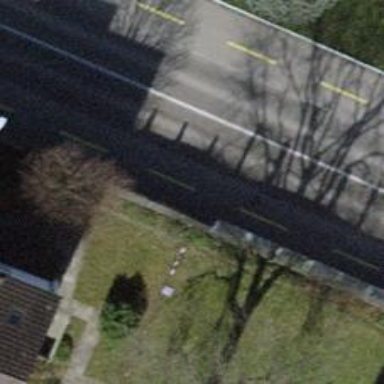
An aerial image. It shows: Primary highway with asphalt surface. There are sidewalks on both sides and separate cycle track.